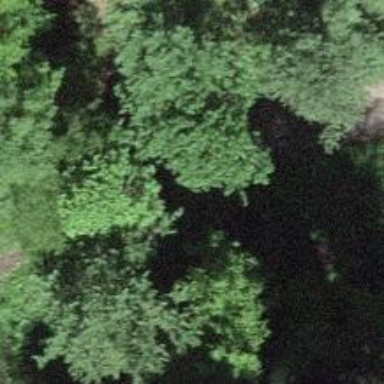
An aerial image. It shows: Culvert tunnel.